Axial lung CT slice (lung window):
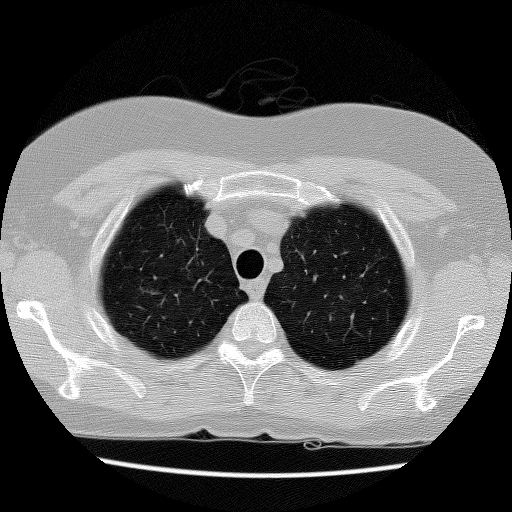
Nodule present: no